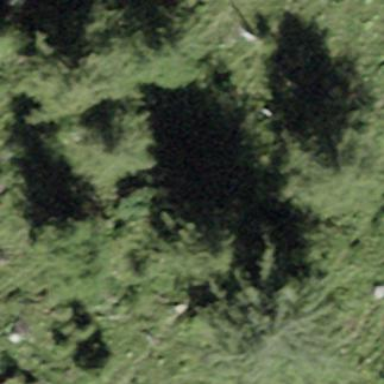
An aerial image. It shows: Forest area.